Platform: macOS
Application: Arc Browser
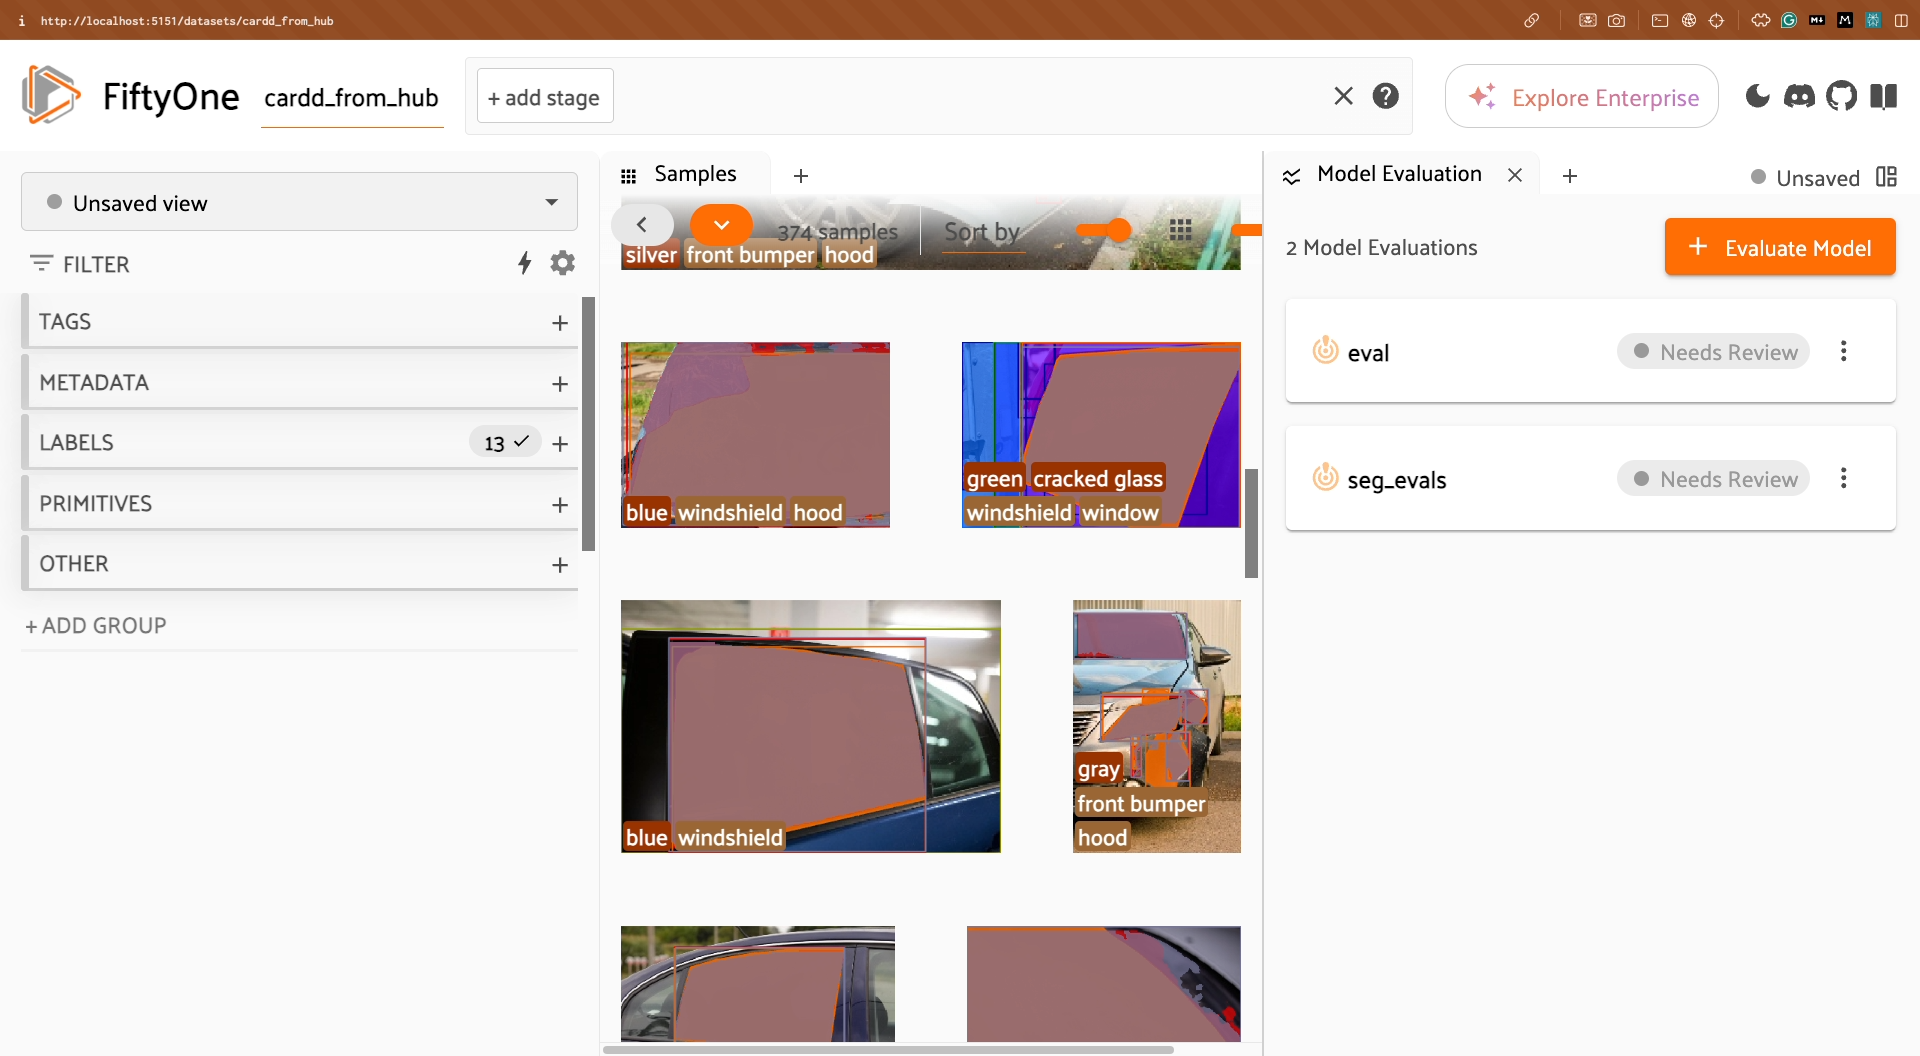
task_description: Locate the labels group in the sidebar
action_type: hover
element_info: Menu Item
steps_since_start: 1